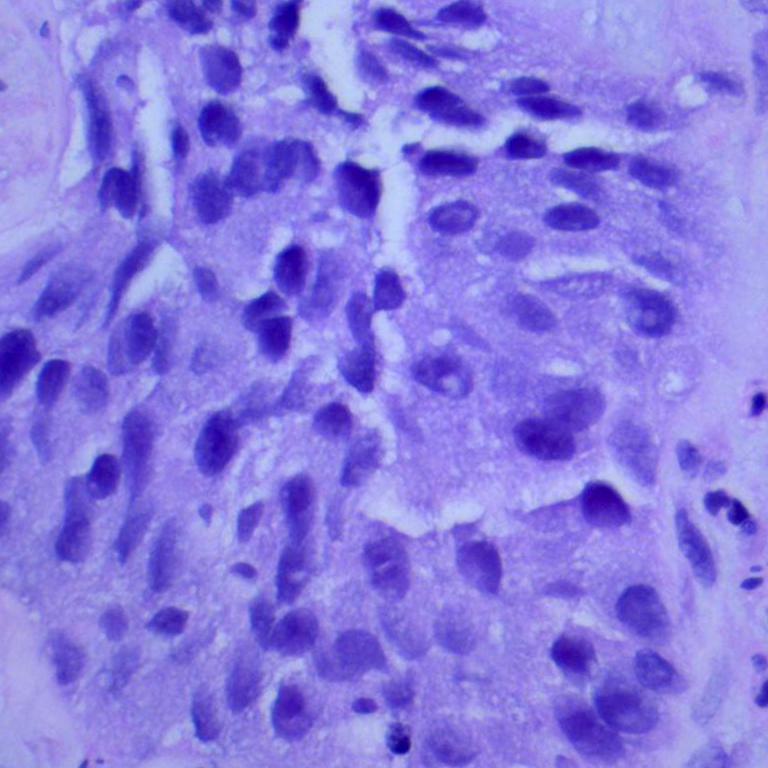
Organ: lung
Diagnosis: squamous carcinomas